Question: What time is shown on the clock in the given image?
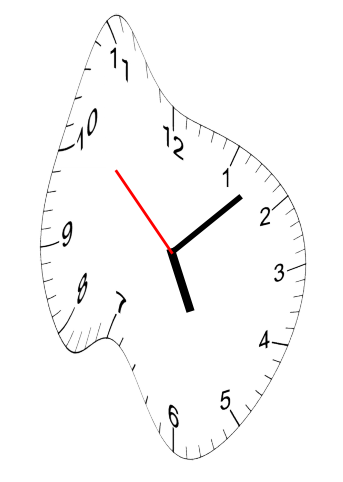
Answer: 05:07:52